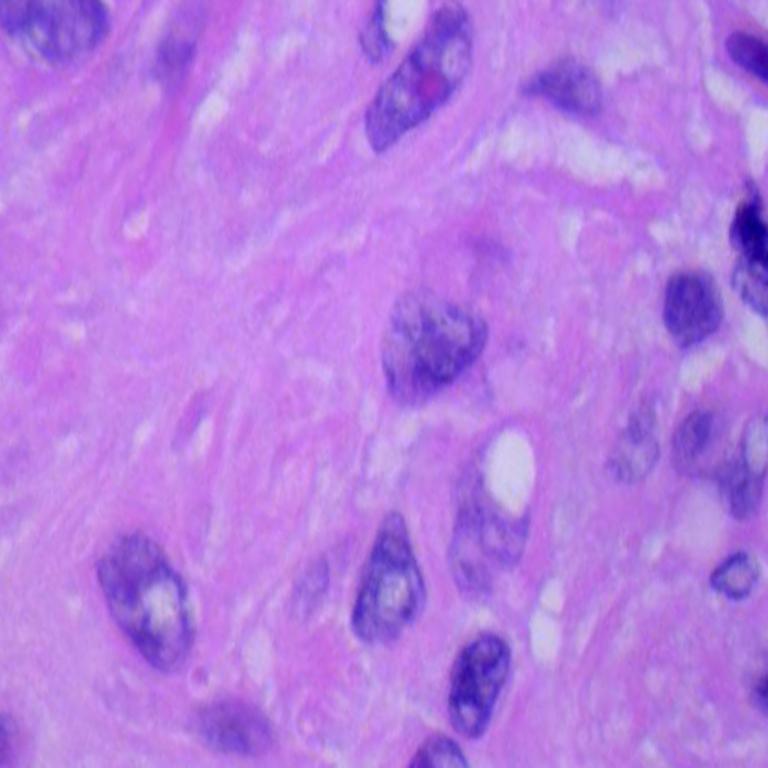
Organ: lung
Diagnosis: squamous carcinomas